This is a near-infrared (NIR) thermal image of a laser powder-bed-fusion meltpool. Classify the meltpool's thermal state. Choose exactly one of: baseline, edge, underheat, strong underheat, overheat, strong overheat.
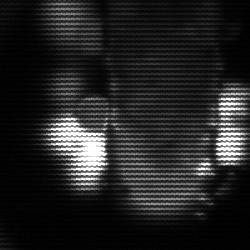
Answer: strong underheat